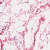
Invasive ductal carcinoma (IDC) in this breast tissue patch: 0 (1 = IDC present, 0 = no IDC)